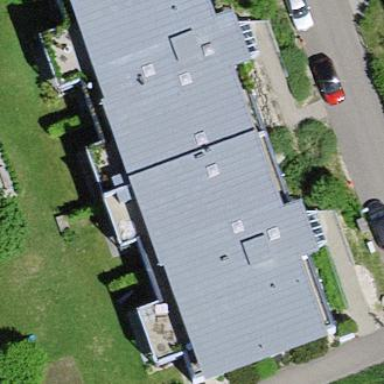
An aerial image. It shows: Simple and straightforward house.